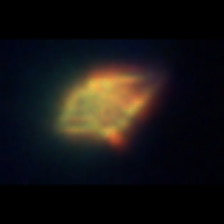
Taxon: Gyrodinium
Group: Dinoflagellates